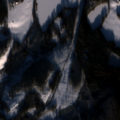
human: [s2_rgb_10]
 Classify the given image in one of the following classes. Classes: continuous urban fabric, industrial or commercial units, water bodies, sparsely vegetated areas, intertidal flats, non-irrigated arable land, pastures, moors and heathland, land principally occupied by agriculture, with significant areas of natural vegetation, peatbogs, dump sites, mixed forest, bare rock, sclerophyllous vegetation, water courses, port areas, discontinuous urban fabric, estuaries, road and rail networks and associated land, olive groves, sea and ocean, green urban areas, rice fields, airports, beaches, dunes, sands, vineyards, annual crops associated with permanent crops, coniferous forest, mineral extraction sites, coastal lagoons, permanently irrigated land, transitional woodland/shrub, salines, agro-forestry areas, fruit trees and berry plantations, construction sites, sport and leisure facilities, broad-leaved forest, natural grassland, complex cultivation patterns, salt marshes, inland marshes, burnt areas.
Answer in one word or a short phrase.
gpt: non-irrigated arable land, land principally occupied by agriculture, with significant areas of natural vegetation, coniferous forest, mixed forest, water bodies